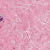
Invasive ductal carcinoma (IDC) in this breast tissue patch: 0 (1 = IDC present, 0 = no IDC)